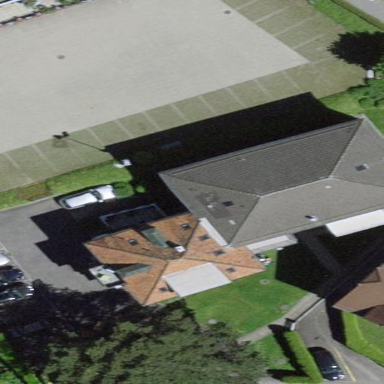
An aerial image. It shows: Detached building.